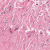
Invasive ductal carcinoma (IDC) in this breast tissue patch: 0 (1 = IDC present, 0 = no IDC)